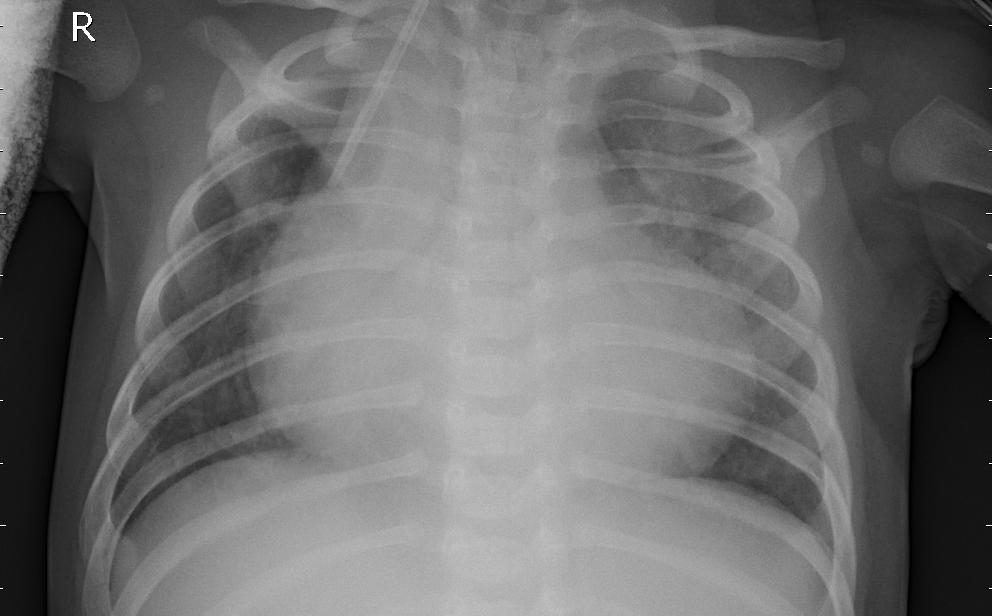
Diagnosis: PNEUMONIA